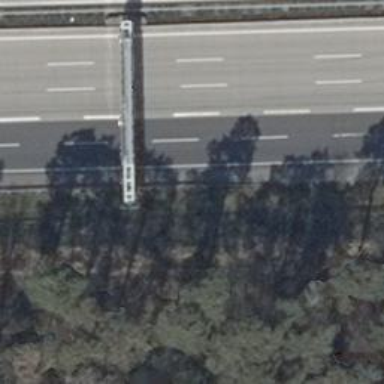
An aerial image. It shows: Bridge with gantry.